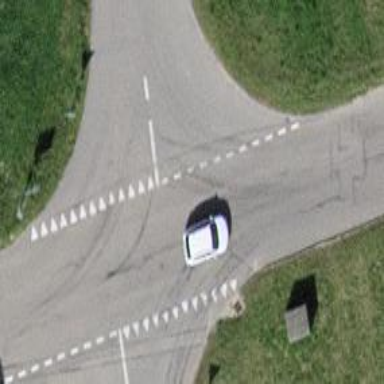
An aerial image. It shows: Road with "give way" sign.